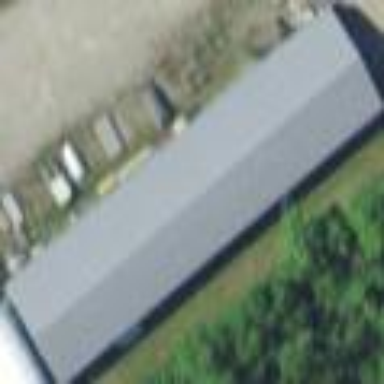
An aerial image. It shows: Warehouse building.